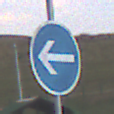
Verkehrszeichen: VorgeschriebeneFahrtrichtungHierLinks
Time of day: SunriseSunset
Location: Outdoor (RoadRail)
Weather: PartlyCloudy
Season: NotSpecified
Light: Natural